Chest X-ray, PA view. Patient: 23 years old, sex M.
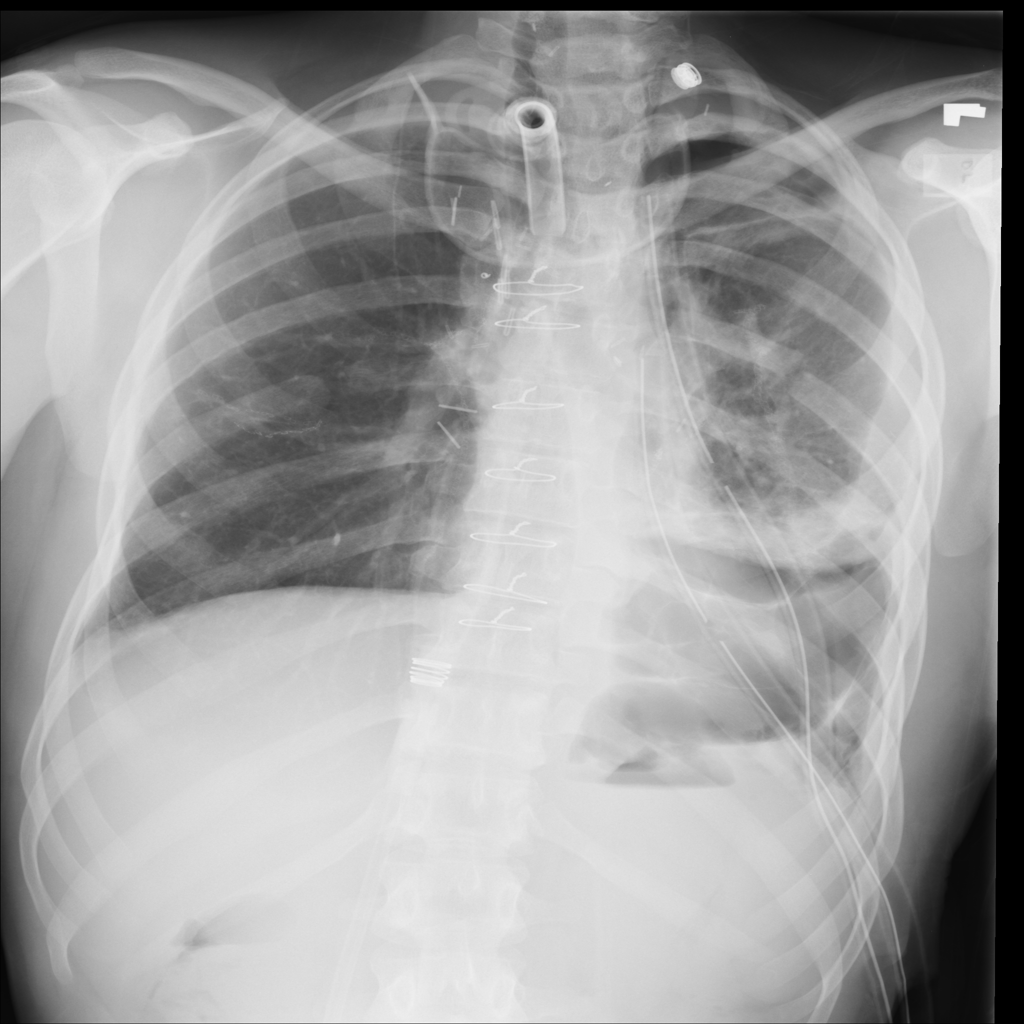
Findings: Pneumothorax